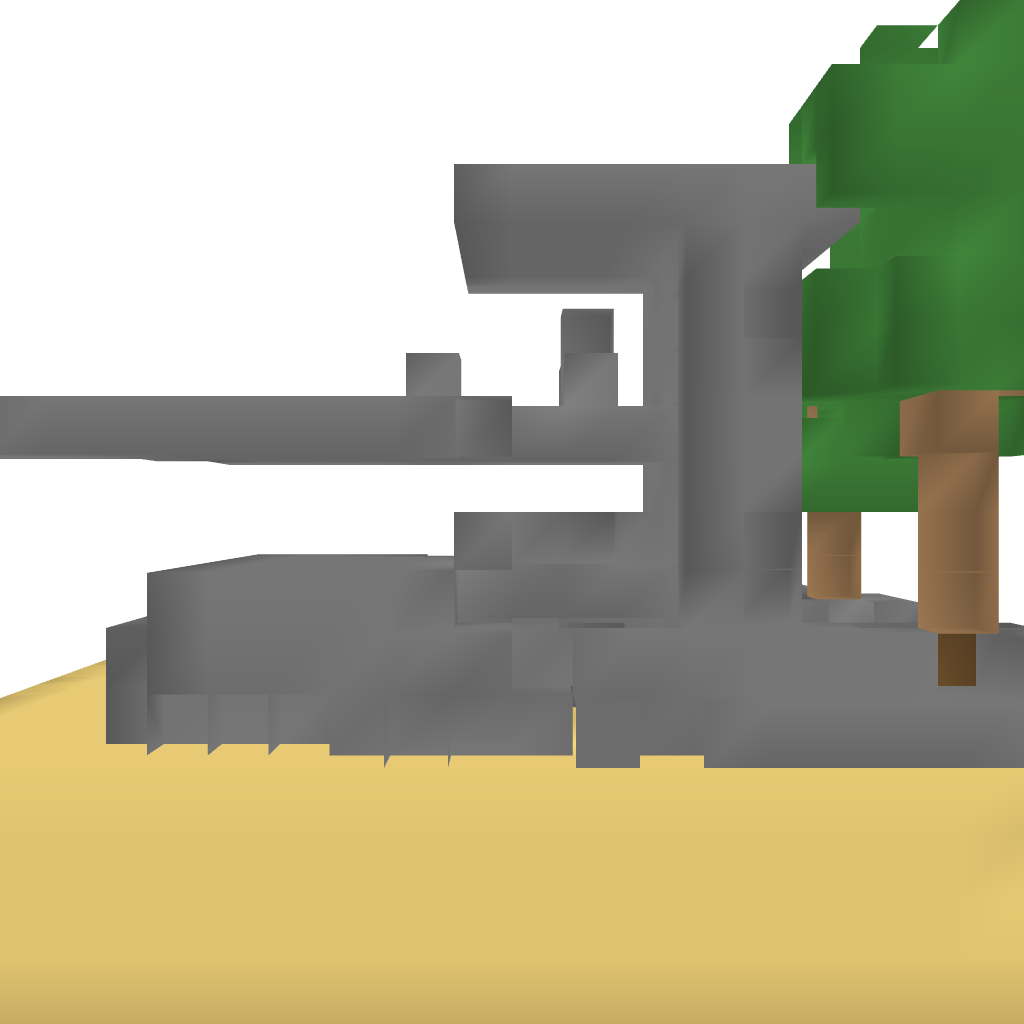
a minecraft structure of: Magical waterfall bad low quality